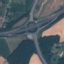
Land use / land cover: Highway